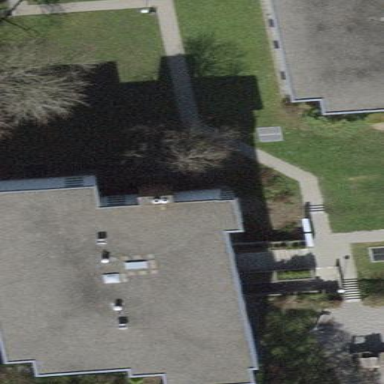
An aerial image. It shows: Building with flat roof.